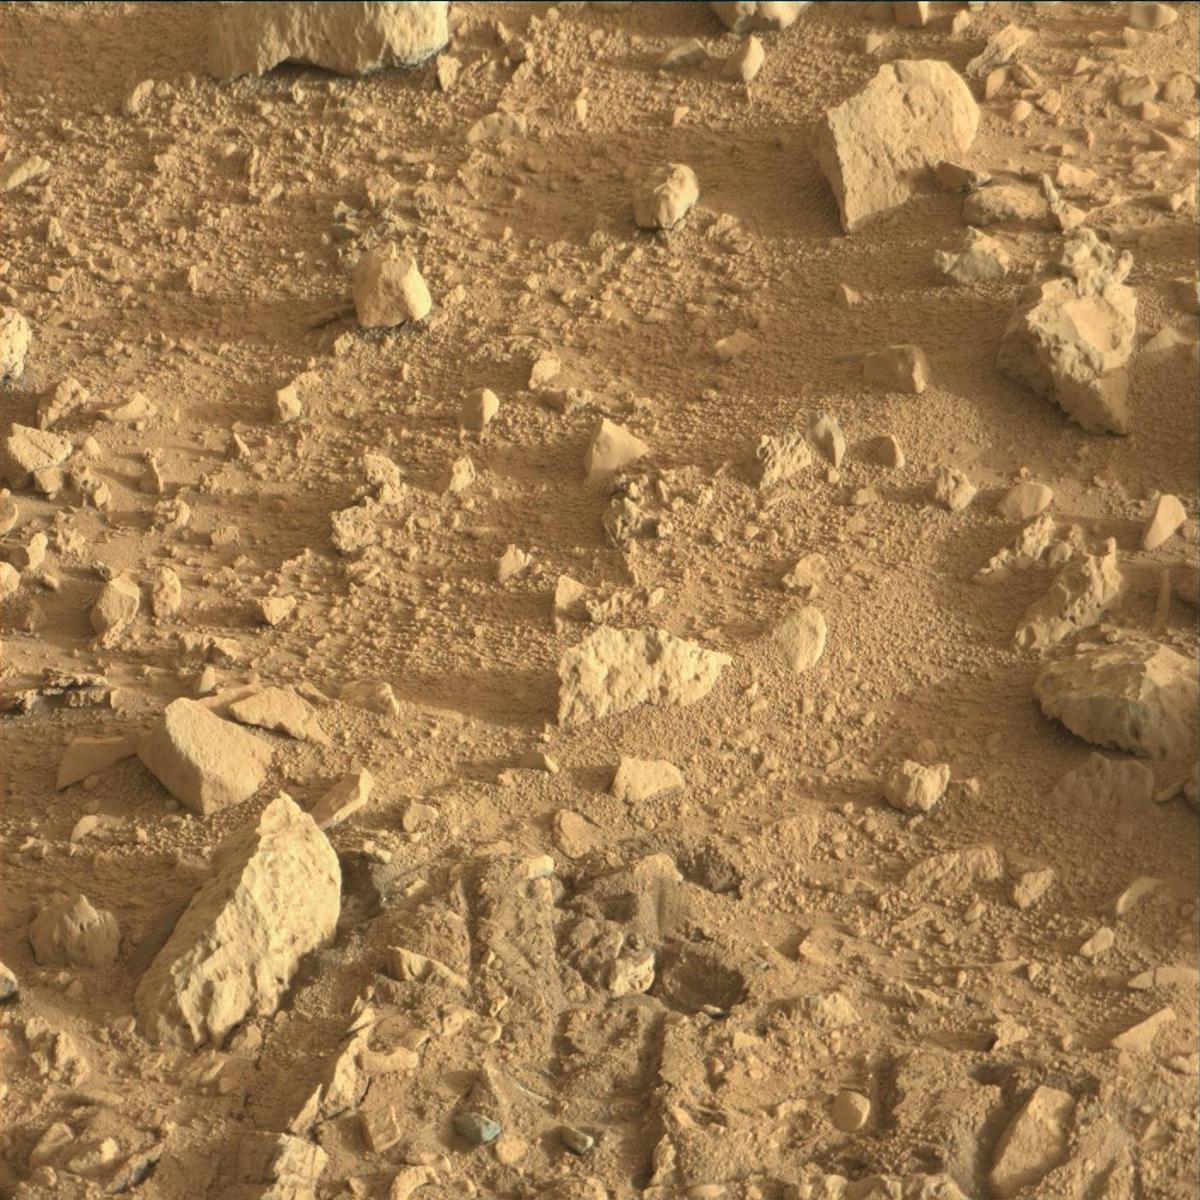
Terrain classes present: Bedrock, Sand / Soil, Track